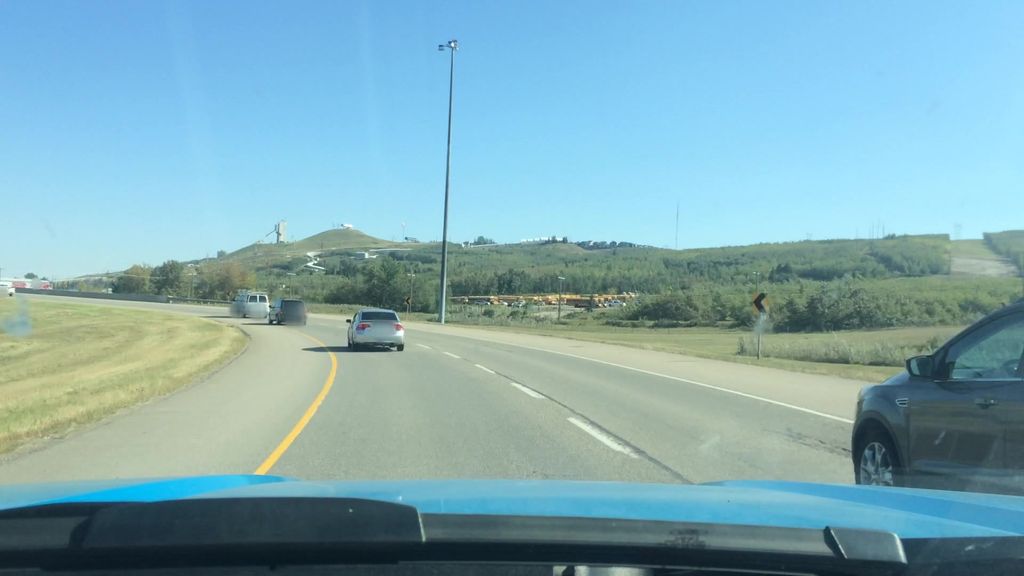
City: calgary